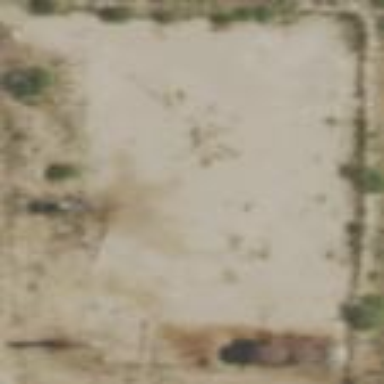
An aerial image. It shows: Wellsite surrounded by sand.